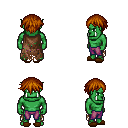
a pixel art fantasy rpg character, male body template, orc, green skin, brown tattered cape, magenta pants, brunette short bangs hairstyle, brown slippers, four views (front, back, left, right), 2x2 character sprite sheet, small pixel art, hard edges, no anti-aliasing